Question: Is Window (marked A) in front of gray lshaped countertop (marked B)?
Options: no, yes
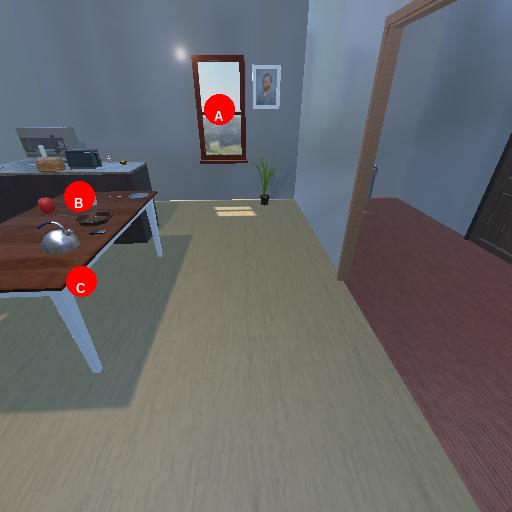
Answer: no